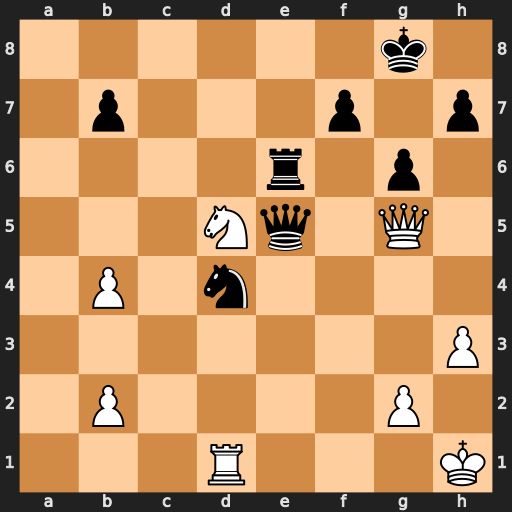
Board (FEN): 6k1/1p3p1p/4r1p1/3Nq1Q1/1P1n4/7P/1P4P1/3R3K
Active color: w
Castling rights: -
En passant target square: -
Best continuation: Qxe5 Rxe5 Rxd4